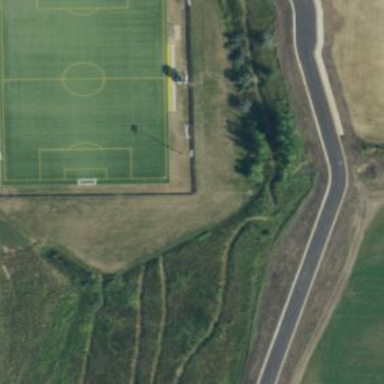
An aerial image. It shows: Soccer pitch for leisure land activities.